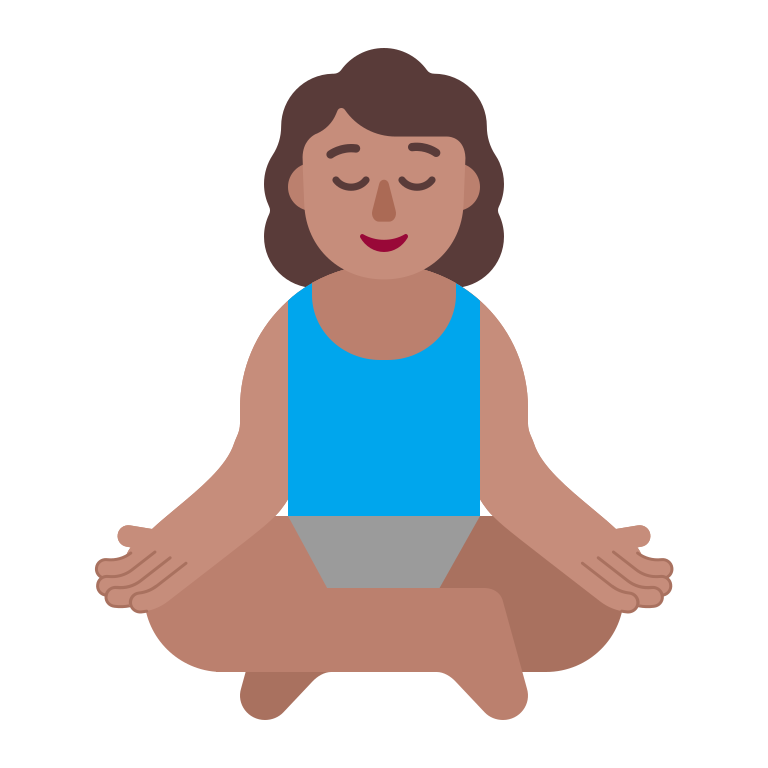
woman in lotus position flat